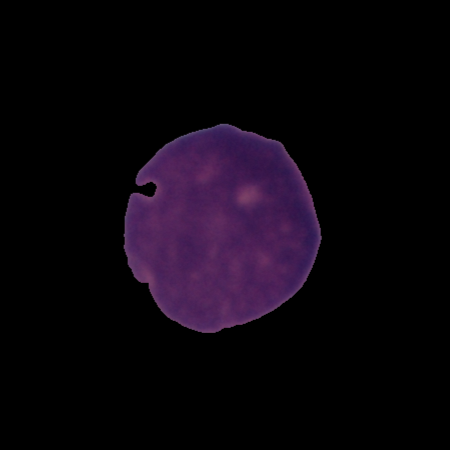
Label: cancer